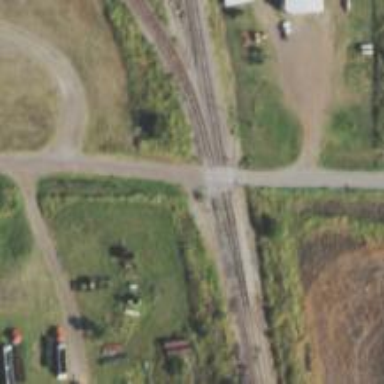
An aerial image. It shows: Level crossing along the railway.